Question: i'm currently exceeding the maximum server queries per hour with my blog on my host, and when that happens they shut my account down, rendering it useless.
I keep exceeding the maximum amount of queries which is 75,000 but I don't think I should be considering the amount of visitors I have at the moment, plus I'm using Super Cache.
I've been trying to investigate what may be causing the problem, but I've had little luck so far.
I've tried:
- - - -
However, I did notice this warning:

Am I right in thinking this may be the problem? If not does anyone have any other ideas for me to explore?
Thanks.
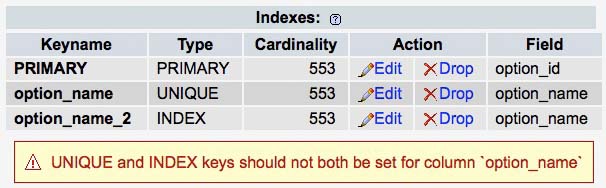
Answer: Check your plugins if any of them explicitly use the option_name_2 index, if so remove that from the plugin (I would drop the plugin completely, it sounds like a bad plugin) and then drop the index.
I would also check your theme and make sure it only uses one call to the DB for it's options. I recently came across a theme that still stored every option separately in the DB.
PS the can be fixed pretty easily.